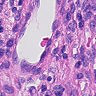
Metastatic tissue present: no